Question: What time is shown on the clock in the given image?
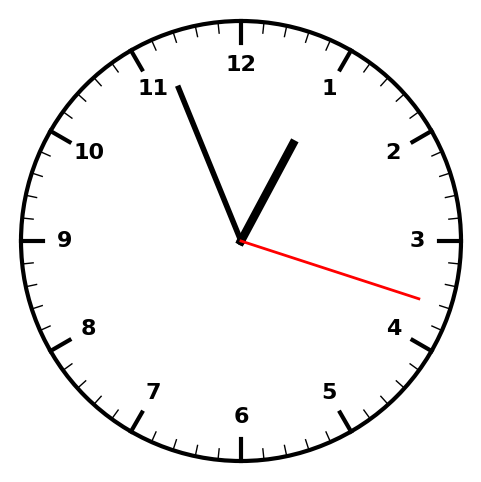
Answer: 12:56:18